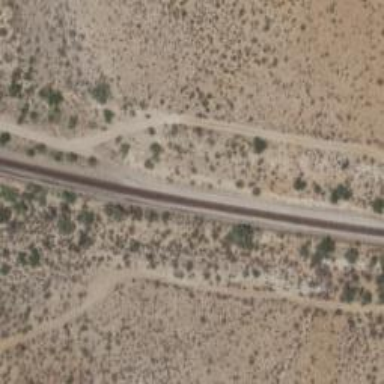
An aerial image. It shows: Railway track.